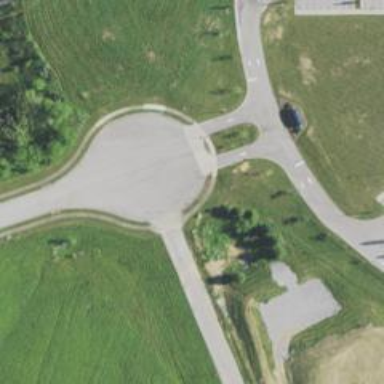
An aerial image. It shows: Turning circle on the road.